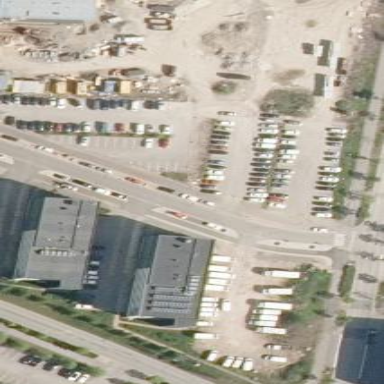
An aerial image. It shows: Commercial area.